Question: Now i have a X509 leaf certificate. From the certification path to see, there's a intermediate cert and a root cert in it.

I want to generate the intermediate cert(..CA- G3) and the root cert(VerSign). Currently, my way is to double click the intermediate one and then click "Copy to file.." to export it. Do same for the root one too. Is this way to correct to generate intermediate/root certs?
From my test result, it seems the generated root cert with wrong . The doesn't match the one on server side.
Anyone can help on how to generate intermediate/root certs correctly?
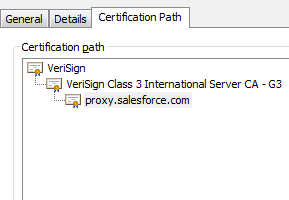
Answer: [supply the answer... , maybe this is an alternative approach to get all certs that the SSL server using]
To retrieve the ntermediate and root certs by OpenSSL command:
'''
openssl s_client -showcerts -connect [host]:[port]
'''